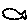
Label: fish